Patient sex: M
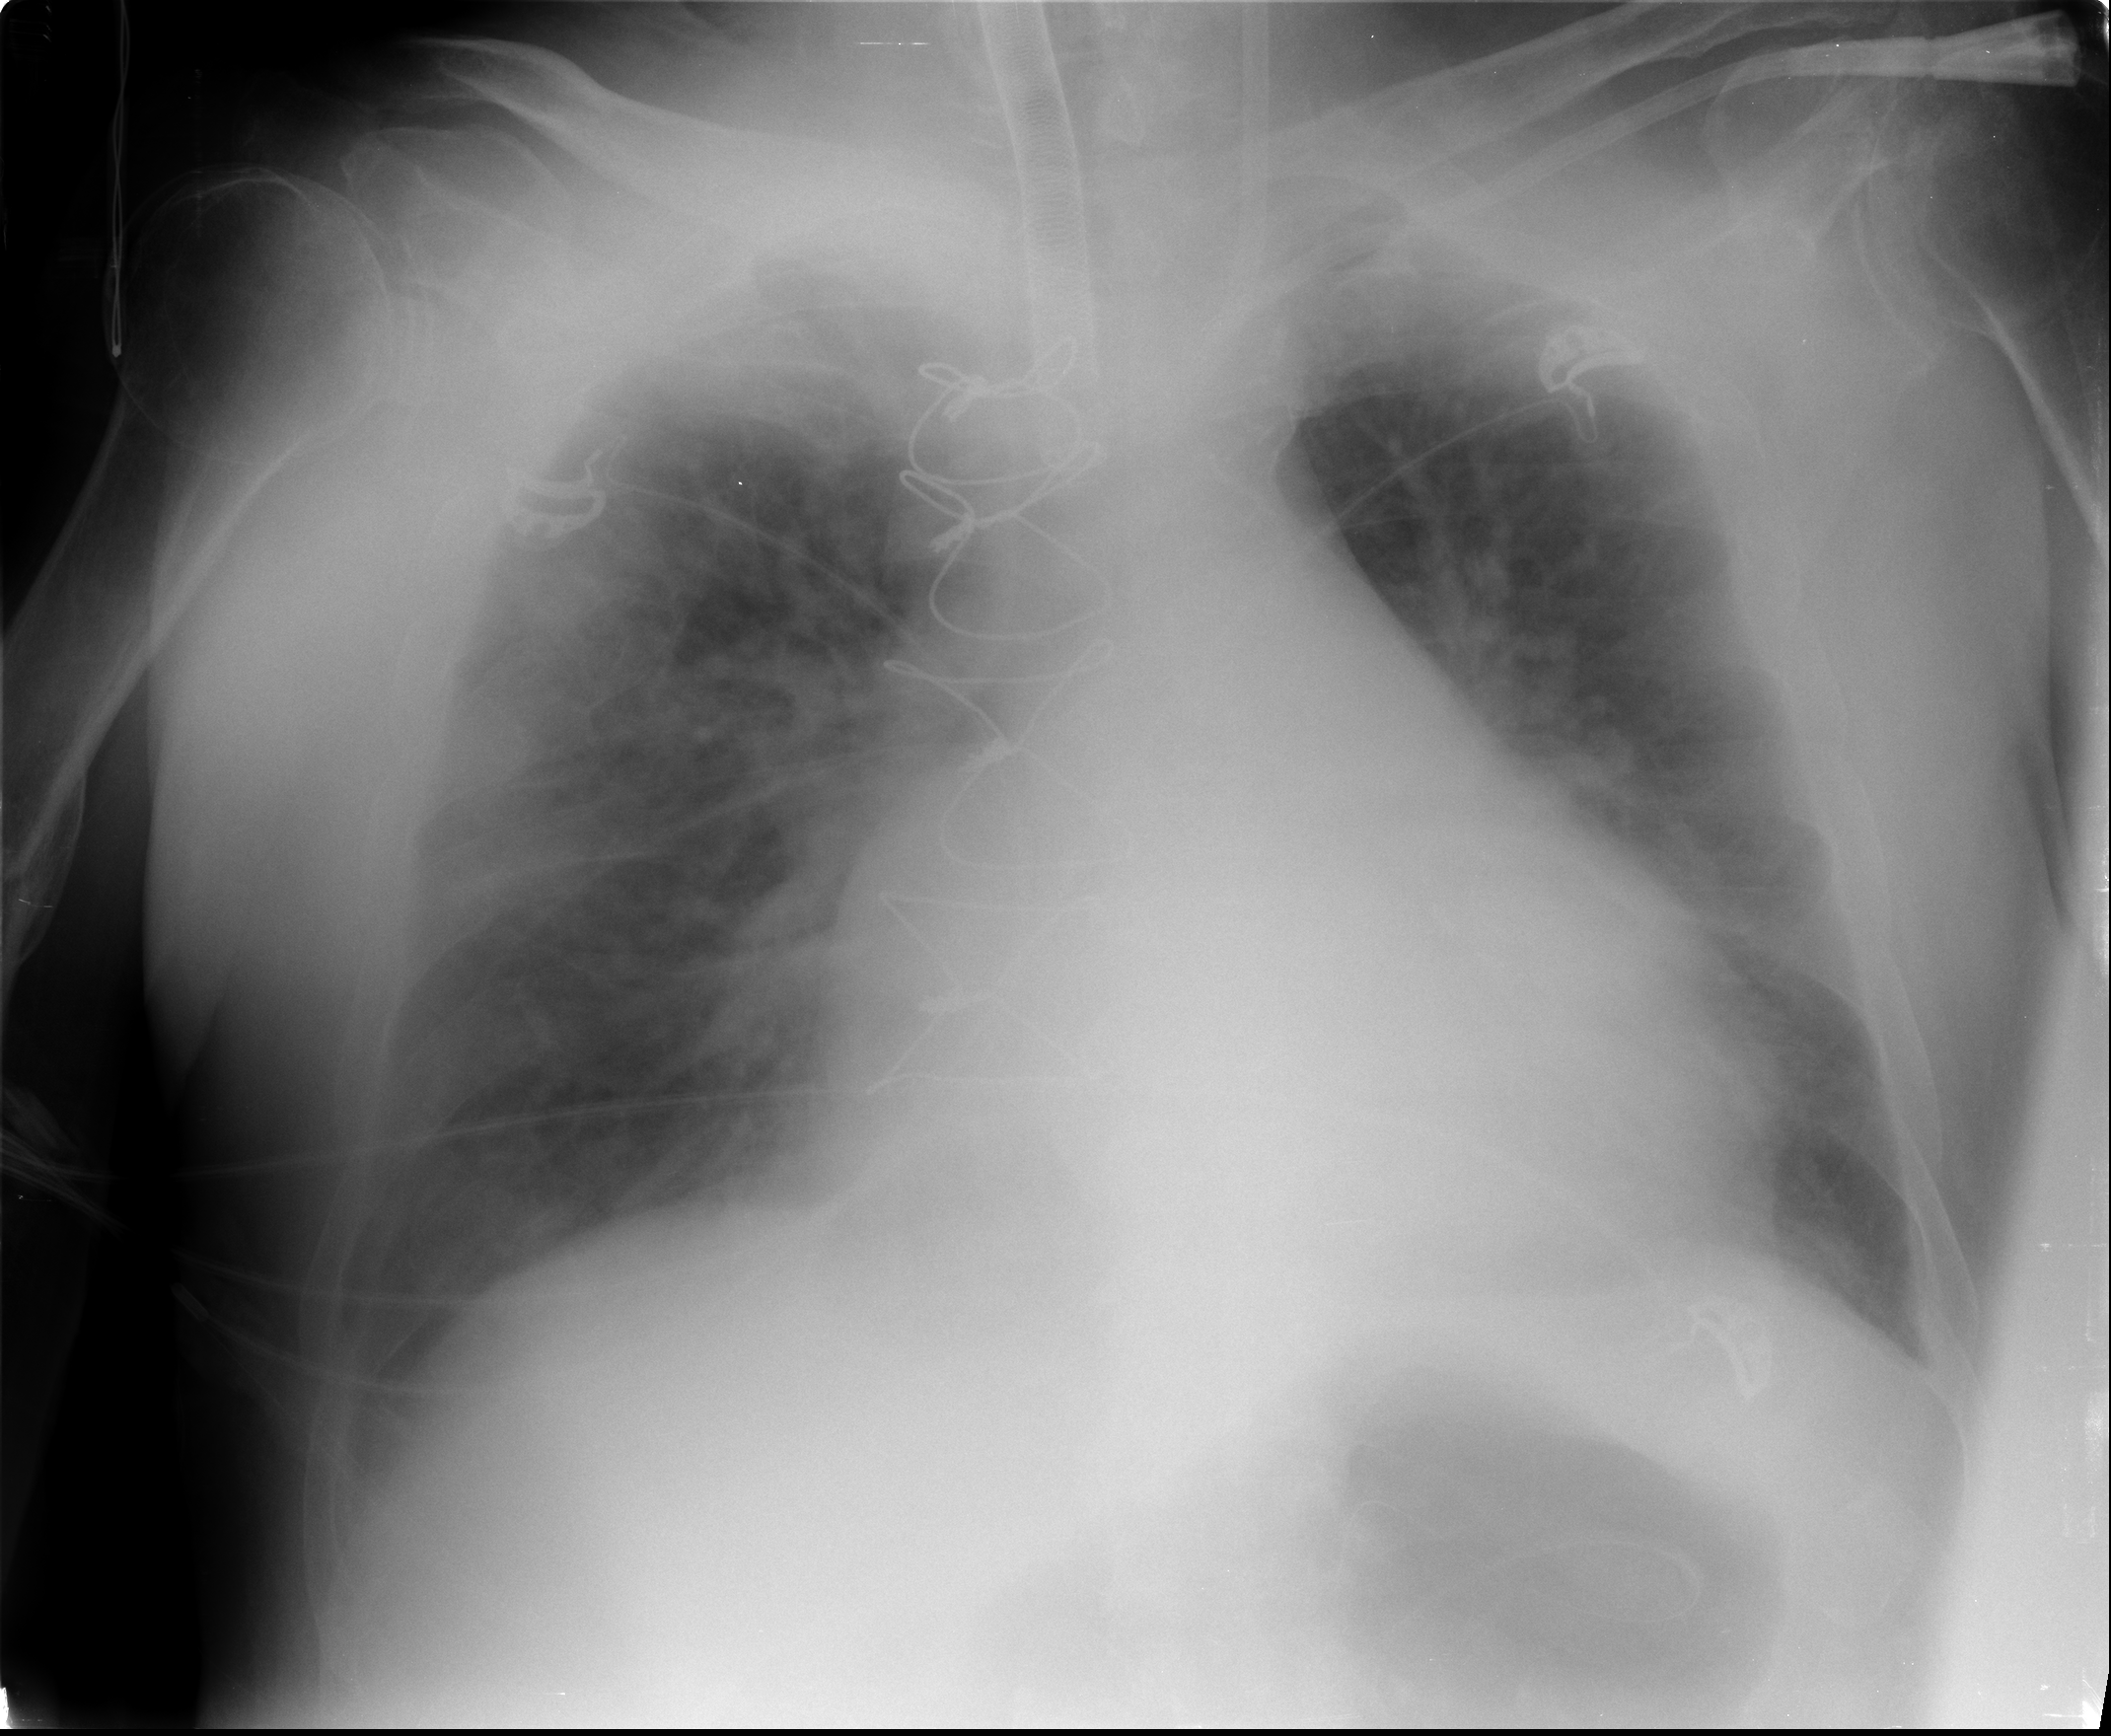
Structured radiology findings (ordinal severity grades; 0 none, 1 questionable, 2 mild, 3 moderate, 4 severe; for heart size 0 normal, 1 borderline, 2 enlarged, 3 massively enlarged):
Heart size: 3
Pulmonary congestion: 3
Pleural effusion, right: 0
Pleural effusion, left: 0
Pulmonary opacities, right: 2
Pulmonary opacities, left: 2
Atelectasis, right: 2
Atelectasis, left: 2